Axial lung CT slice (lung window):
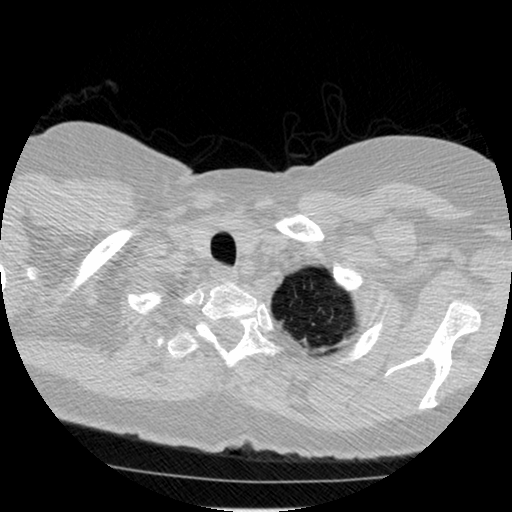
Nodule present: no